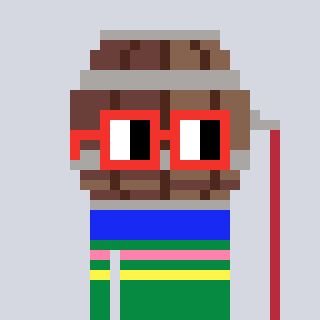
a pixel art character with square red glasses, a wine barrel-shaped head and a green-colored body on a cool background